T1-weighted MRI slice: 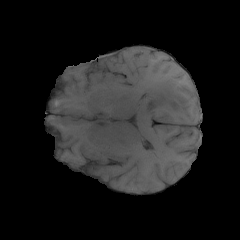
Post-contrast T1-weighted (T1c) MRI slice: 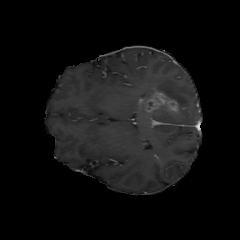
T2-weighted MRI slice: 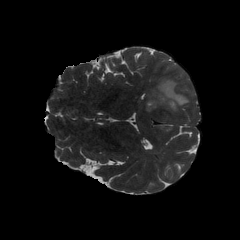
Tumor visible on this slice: yes